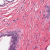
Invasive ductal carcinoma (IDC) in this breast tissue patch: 0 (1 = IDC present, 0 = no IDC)